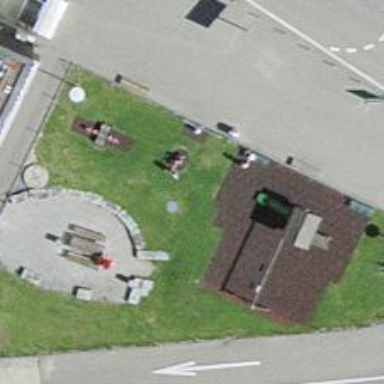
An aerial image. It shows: Playground area for leisure activities on the land.